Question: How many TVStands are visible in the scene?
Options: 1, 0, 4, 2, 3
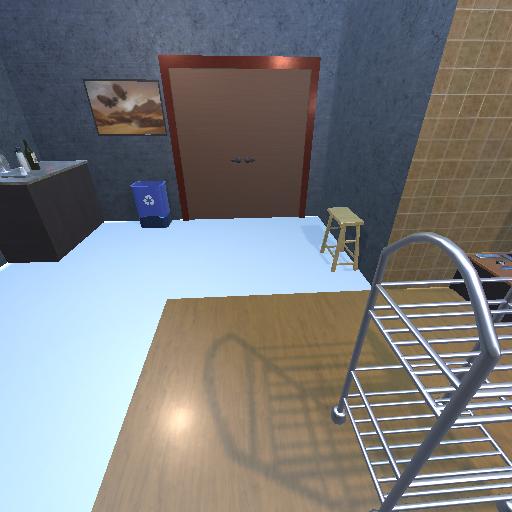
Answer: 1